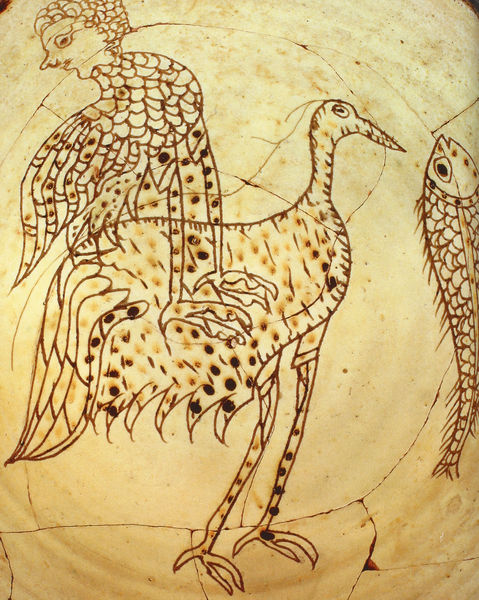
Titel: Teller mit einer Sirene auf einem Vogel
Institution: Archaeological Museum of Ancient Corinth
Schlagwörter: kopf, vogel, gelb, braun, zeichnung, malerei, mensch, teller, figur, keramik, ton, vase, wein, dekor, gestalt, bemalt, gefäß, antike, porzellan, geschirr, fisch, picasso, mischwesen, wesen, glasur, zerbrochen, scherben, fayence, terrakota